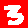
Digit: 3